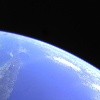
Label: water